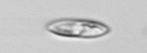
Label: pennate